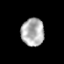
Tissue: prostate
Cell type: Myeloid cells
Senescence score: 0.1185
Nuclear area (px): 622
Mean DAPI intensity: 176.627